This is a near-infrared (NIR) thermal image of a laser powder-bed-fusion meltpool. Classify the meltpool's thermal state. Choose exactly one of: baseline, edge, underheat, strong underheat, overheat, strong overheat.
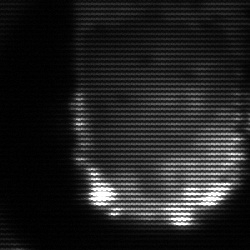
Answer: baseline